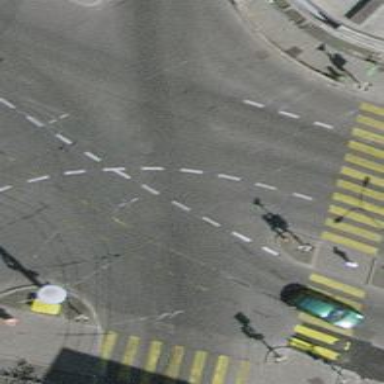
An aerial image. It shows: Secondary road with asphalt surface and trolley wires.